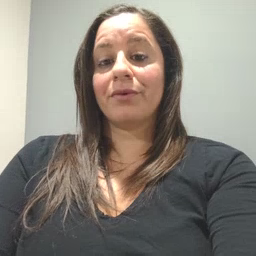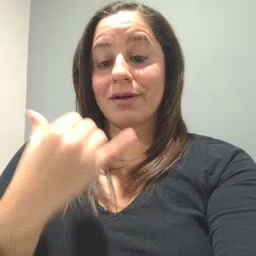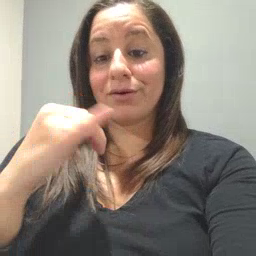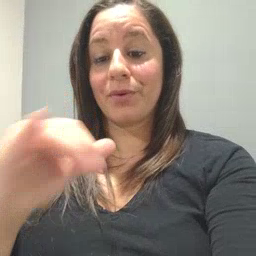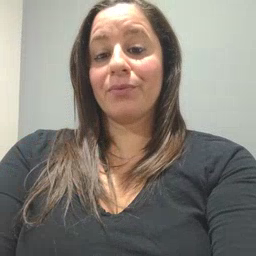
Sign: yellow